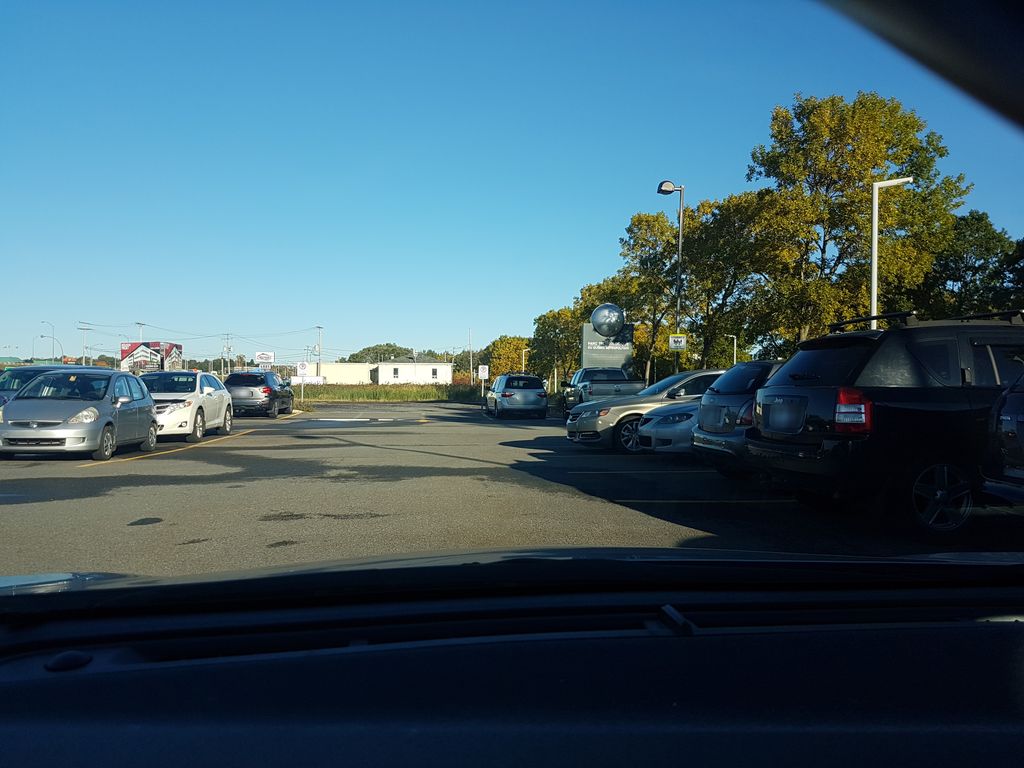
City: quebec_city